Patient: sex F, age 58
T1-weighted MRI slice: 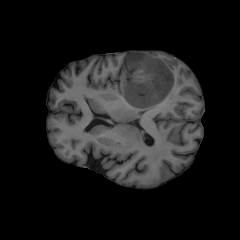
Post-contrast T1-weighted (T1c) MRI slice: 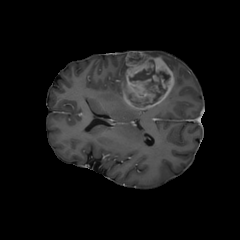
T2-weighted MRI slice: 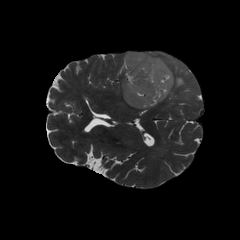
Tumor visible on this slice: yes
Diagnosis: Glioblastoma, IDH-wildtype
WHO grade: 4